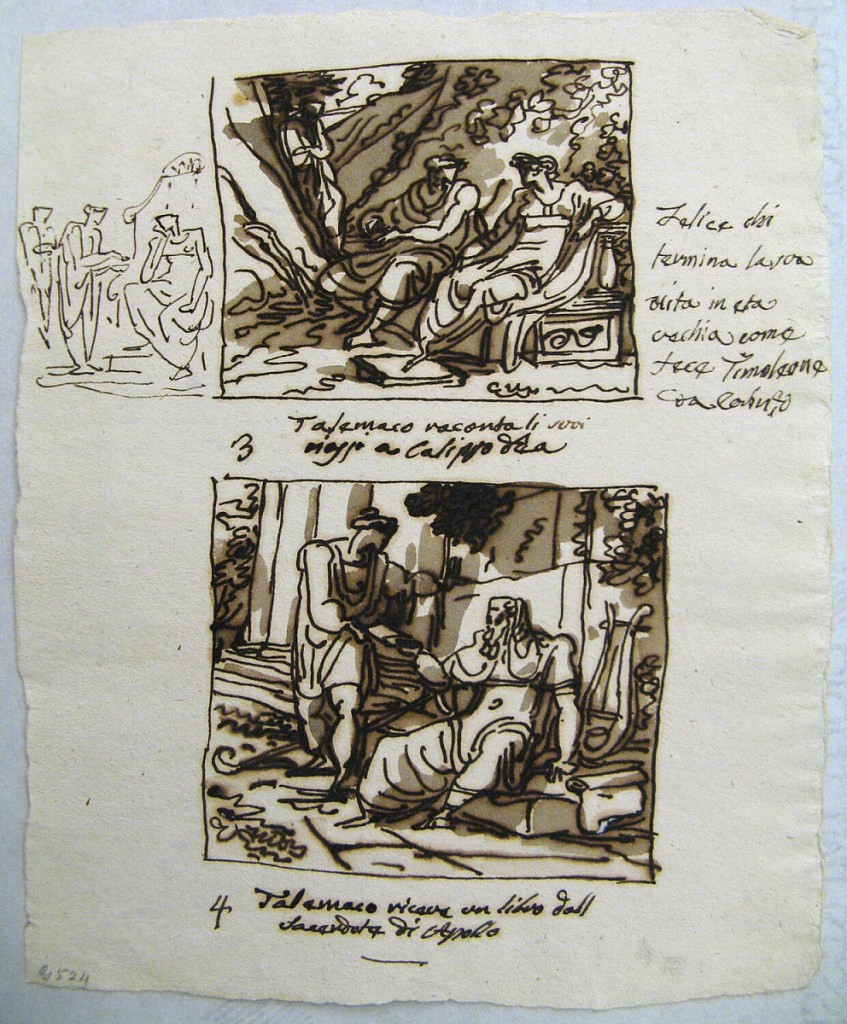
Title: The Story of Telemachus
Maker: Felice Giani, Italian, 1758–1823
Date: ca. 1820
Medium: Pen and brown ink, brush and brown wash on cream laid paper
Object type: Drawing
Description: Top: Telemachus seated beside Calypso upon a bench tells her about his travels.  The setting shows a rocky valley; Mentor leans against slope at the left.  Caption to the right:
"3 Talemaco raonta li suoi/ viaggi a Calipso dea."  [3 Telemachus tells his / trip to the goddess Calypso]

In the left margin: sketch: enthroned Calypso listens to Telemachus, standing with Mentor before her at left.  Written in right margin:
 "Felice/chi/termina la sua/ vita in eta/ vechia come / fece Timoleone/ ad corinto".

Bottom: a bearded priest of Apollo, who is seated upon a stone step having beside him a lyre and a roll of paper, gives a book to Telemachus, who stands at left.  A part of the temple is shown.  Caption:

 "4 Talemaco riceve un libro dall/ sacerdote di Apollo" [4 Talemaco receives a book from / priest of Apollo]